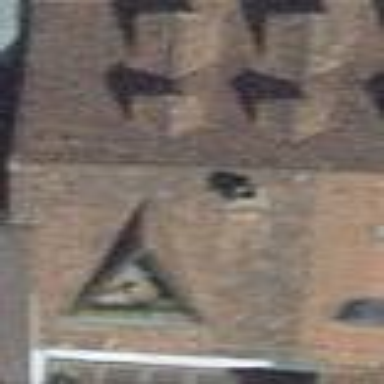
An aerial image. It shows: Building with tile roof.